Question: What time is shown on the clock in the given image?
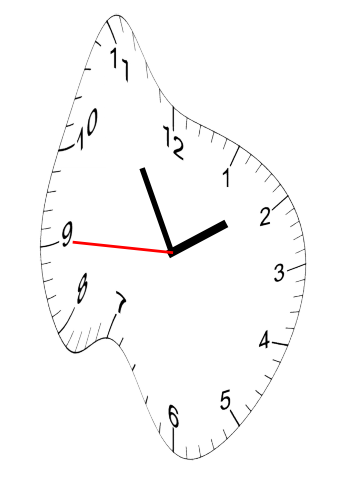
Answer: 01:54:45